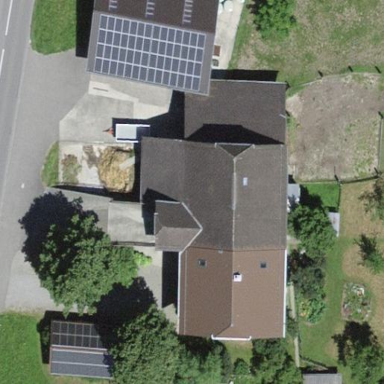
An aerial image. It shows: Farm building.